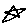
Label: star